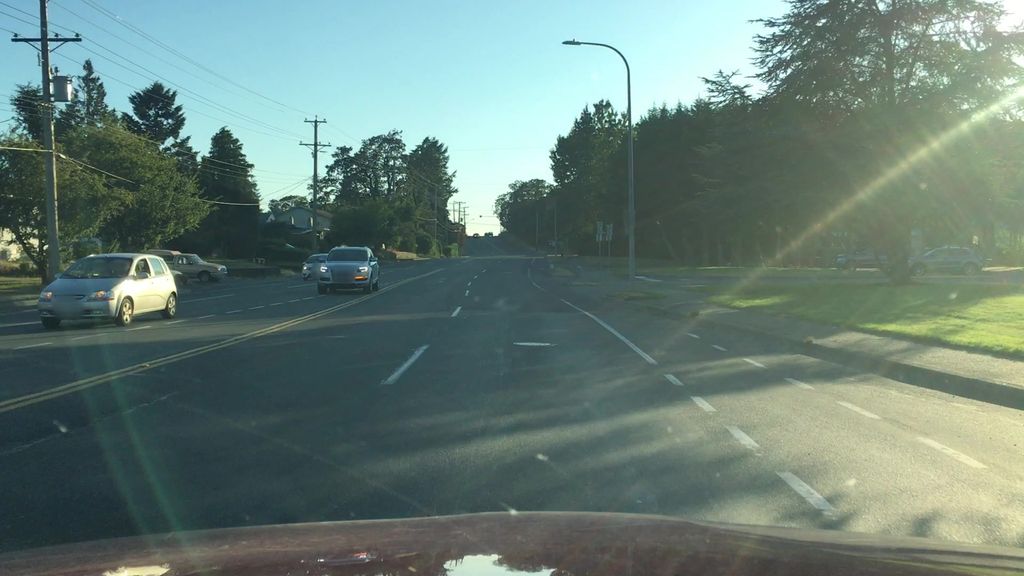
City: victoria